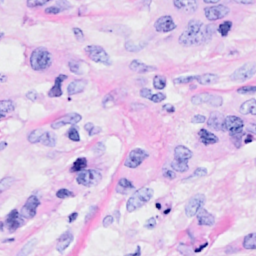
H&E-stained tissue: Breast